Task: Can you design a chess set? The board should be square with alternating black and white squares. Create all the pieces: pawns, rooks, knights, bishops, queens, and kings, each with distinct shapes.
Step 2202:
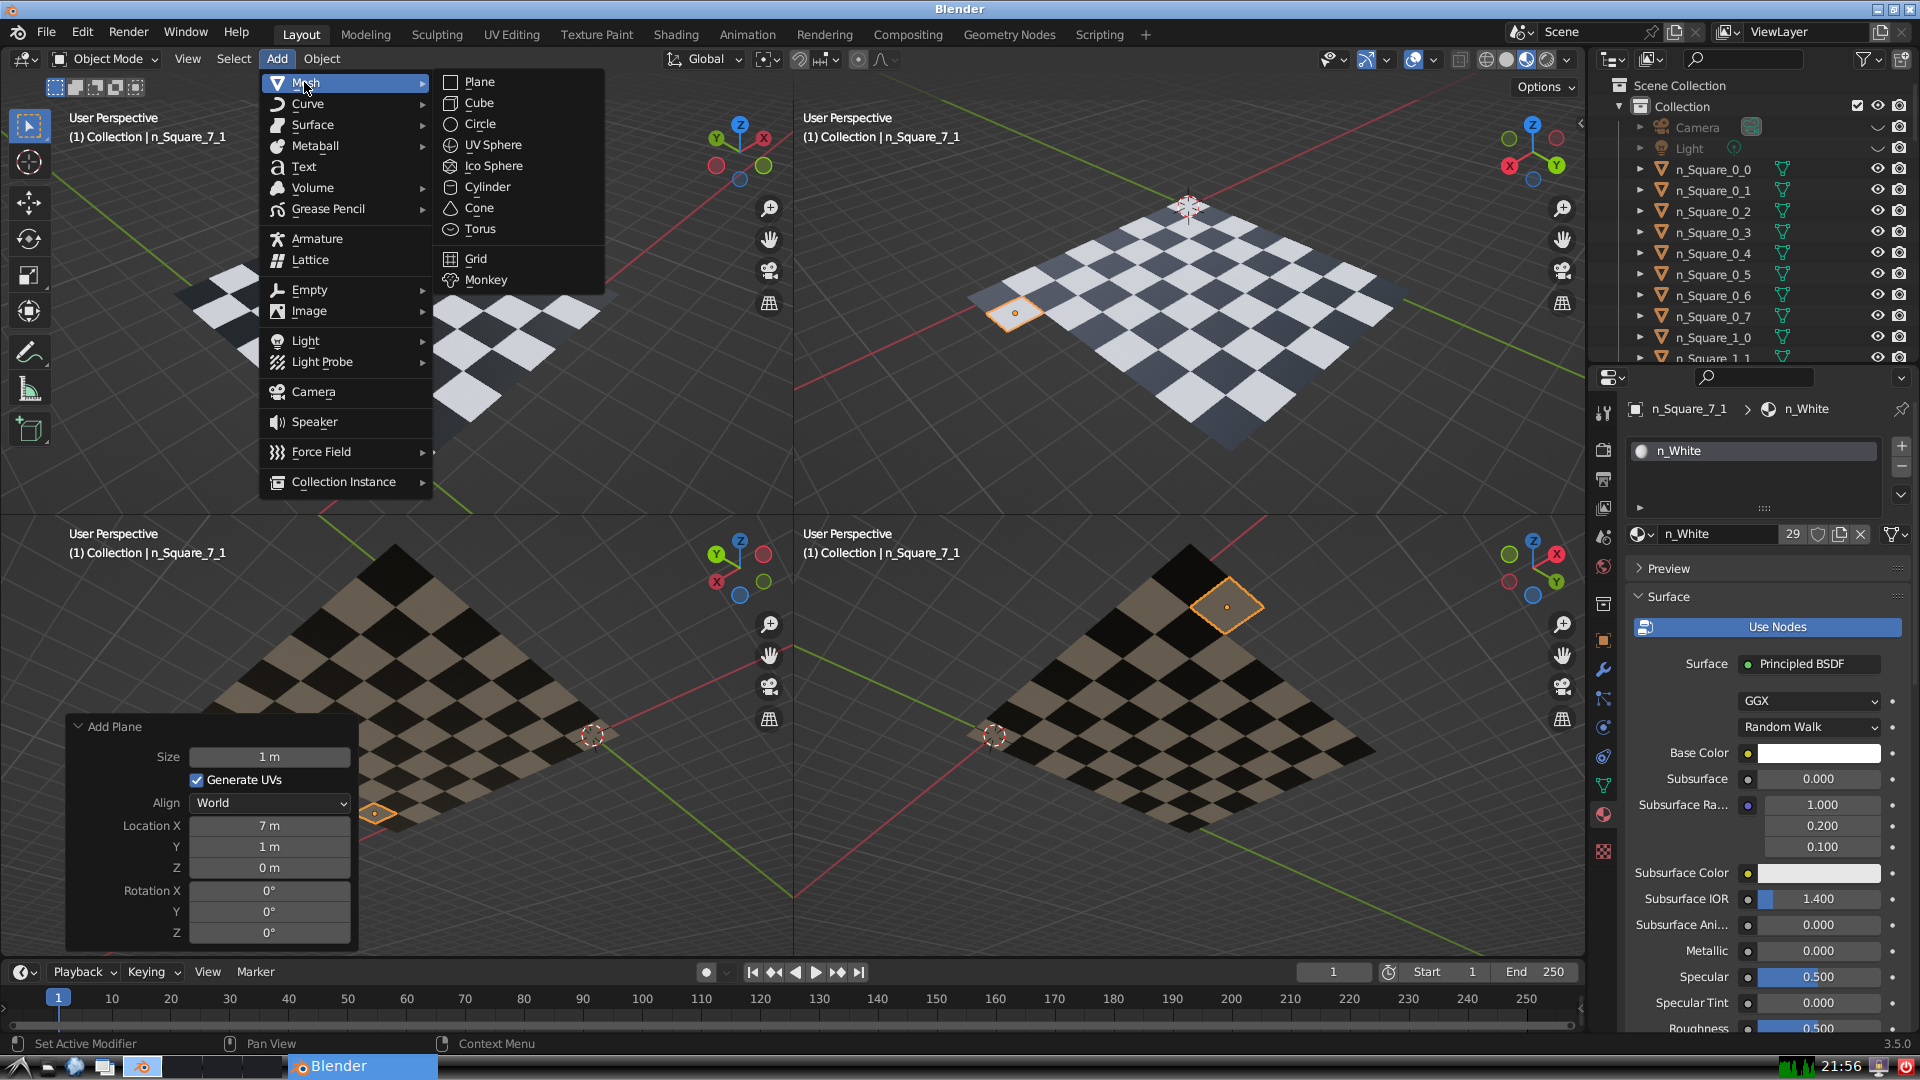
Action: {"mouse_move": [499, 79]}